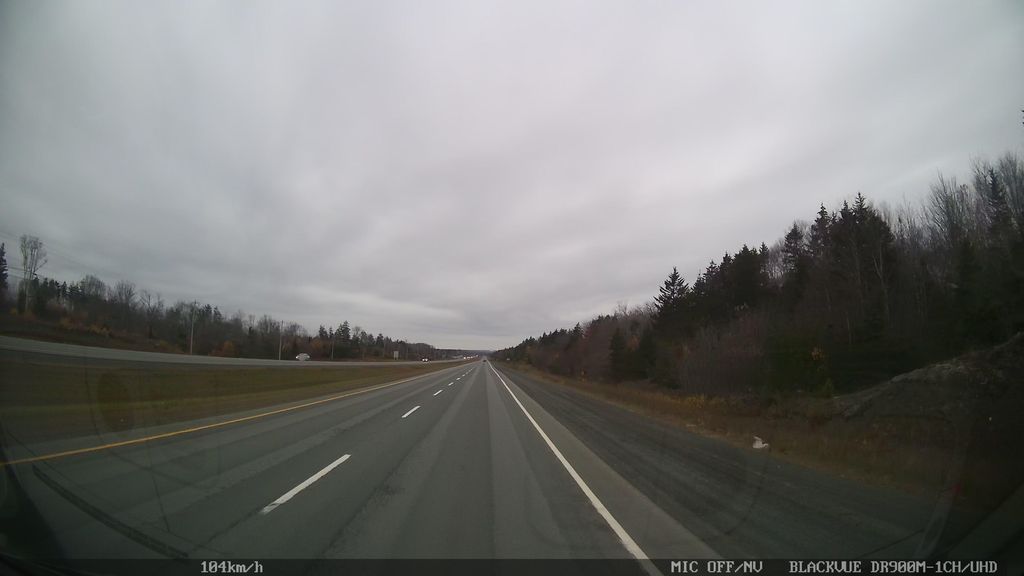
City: halifax